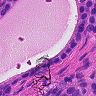
Metastatic tissue present: yes